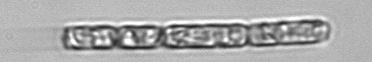
Label: Dactyliosolen_fragilissimus